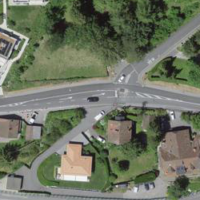
EUNIS habitat code: 57
Species observed at this site:
Carpinus betulus